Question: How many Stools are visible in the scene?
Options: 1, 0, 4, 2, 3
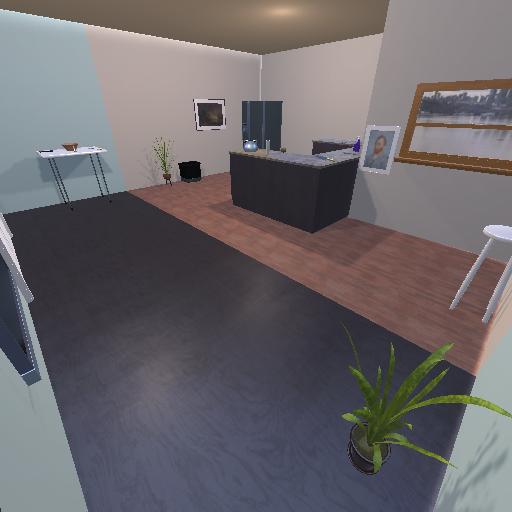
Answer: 1